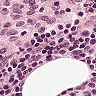
Metastatic tissue present: no